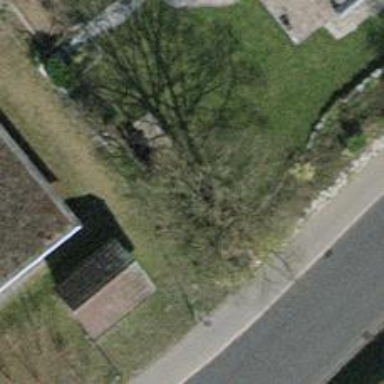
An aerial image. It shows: Urban tree adds touch of nature to the surroundings.